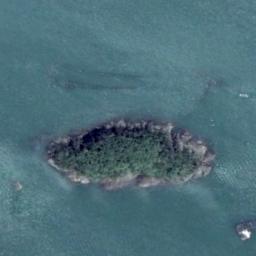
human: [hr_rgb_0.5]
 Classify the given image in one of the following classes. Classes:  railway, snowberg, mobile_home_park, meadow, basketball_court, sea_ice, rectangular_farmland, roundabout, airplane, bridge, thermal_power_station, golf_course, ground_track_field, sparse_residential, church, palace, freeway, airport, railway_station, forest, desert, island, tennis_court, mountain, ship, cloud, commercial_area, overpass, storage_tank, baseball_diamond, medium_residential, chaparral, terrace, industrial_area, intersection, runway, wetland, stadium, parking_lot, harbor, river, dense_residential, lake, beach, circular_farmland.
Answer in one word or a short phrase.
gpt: island